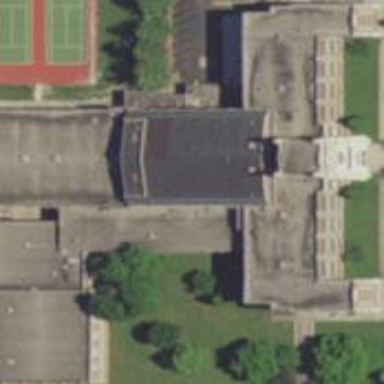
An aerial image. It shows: School building.